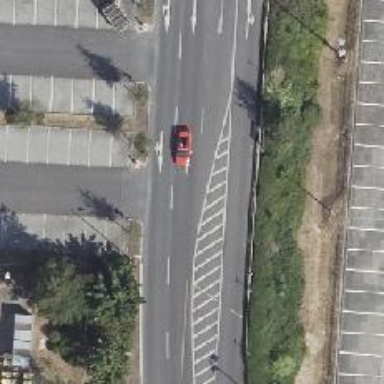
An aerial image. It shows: Asphalt service road.